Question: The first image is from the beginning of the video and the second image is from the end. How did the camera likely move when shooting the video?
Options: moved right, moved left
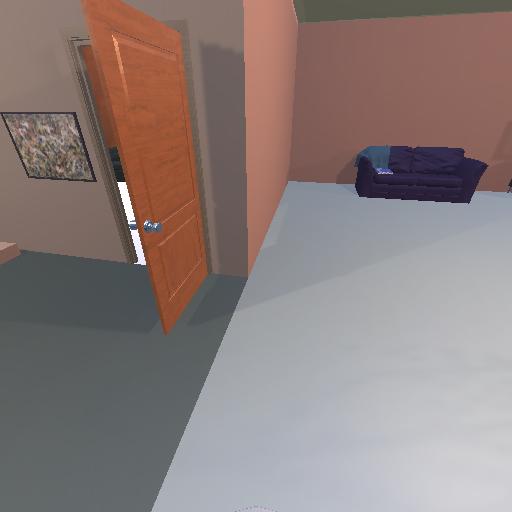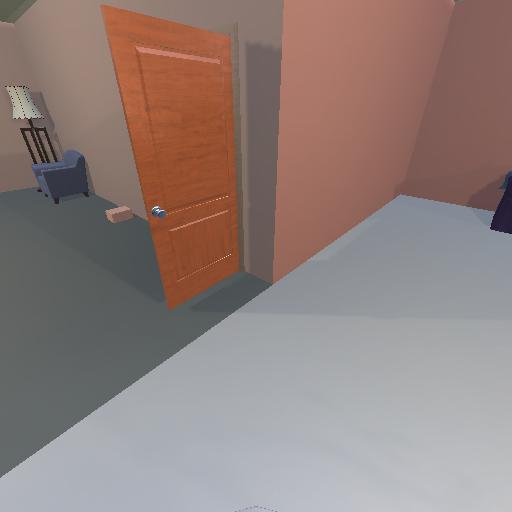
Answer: moved right